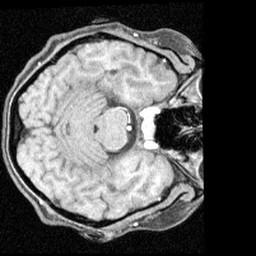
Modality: angio
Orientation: axial
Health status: ill
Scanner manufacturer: siemens
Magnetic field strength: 1.5 T
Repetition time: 0.039 s
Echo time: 0.00502 s